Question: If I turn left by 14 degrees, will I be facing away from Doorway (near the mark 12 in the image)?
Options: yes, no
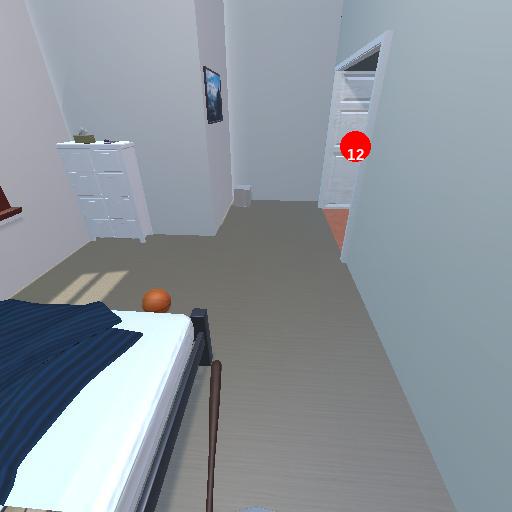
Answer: yes